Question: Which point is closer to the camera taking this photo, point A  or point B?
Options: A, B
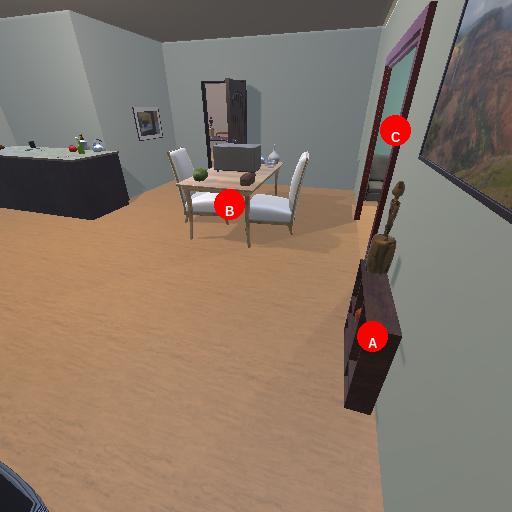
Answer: A